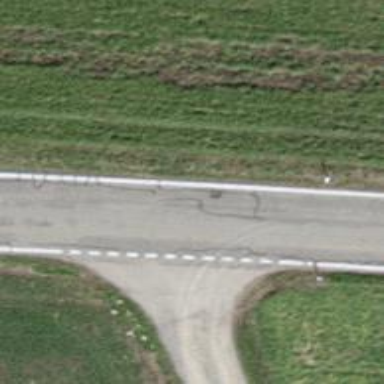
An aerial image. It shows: Tertiary road with asphalt surface.